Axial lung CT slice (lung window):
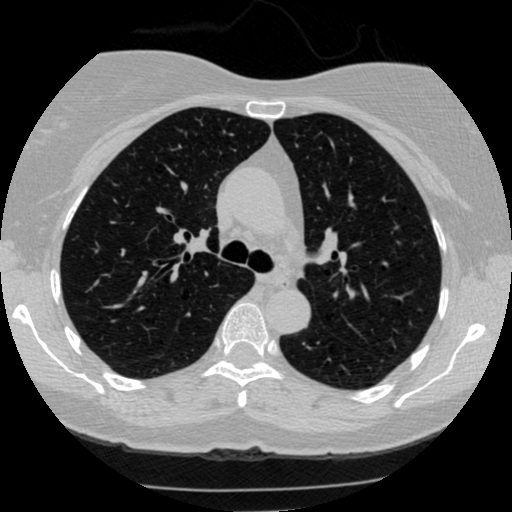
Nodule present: no